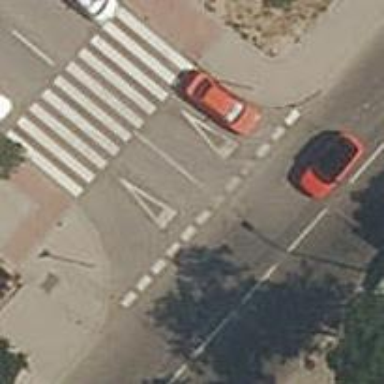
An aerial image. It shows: Road with "give way" sign.